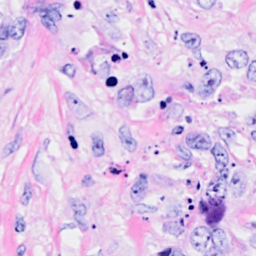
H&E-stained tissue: Breast